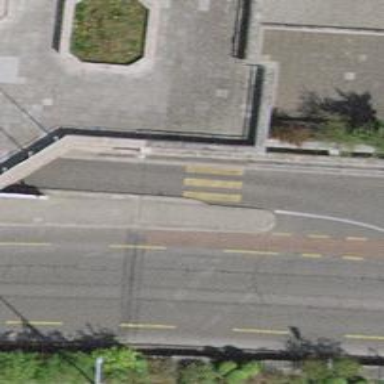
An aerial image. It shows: Raised kerb.